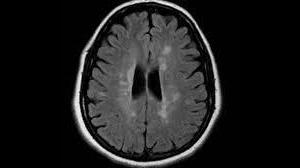
Label: notumor